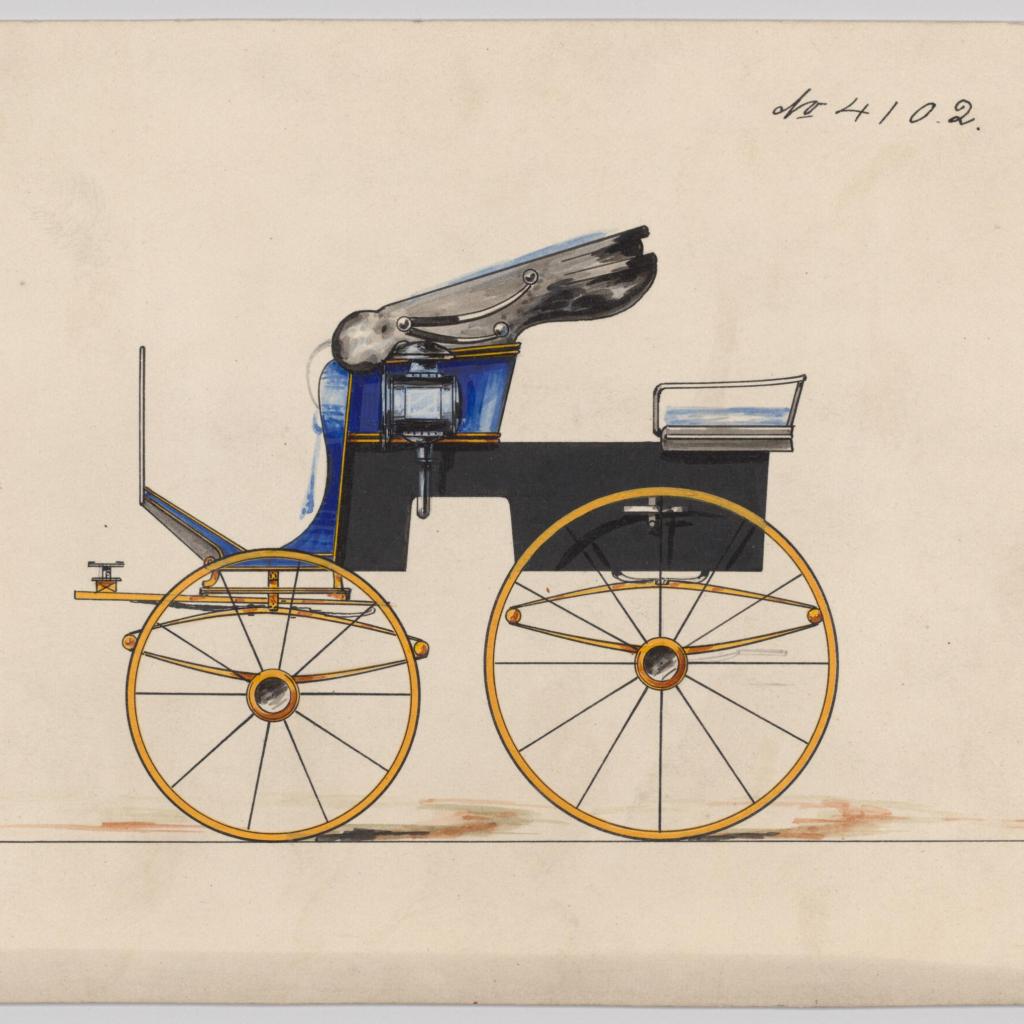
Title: Design for Stanhope Phaeton, no. 4102
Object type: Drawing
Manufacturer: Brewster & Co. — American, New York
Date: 1890
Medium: Pen and black ink, watercolor and gouache with gum arabic
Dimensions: sheet: 5 1/2 x 8 7/8 in. (14 x 22.5 cm)
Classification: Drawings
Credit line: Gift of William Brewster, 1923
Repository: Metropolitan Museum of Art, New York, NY